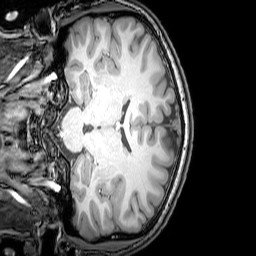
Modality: T1w
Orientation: coronal
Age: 20
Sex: male
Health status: healthy
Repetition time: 0.081 s
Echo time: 0.037 s